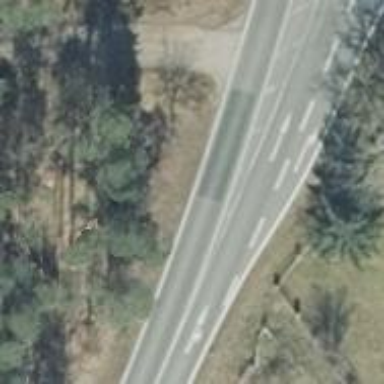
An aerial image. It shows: Secondary road with asphalt surface.